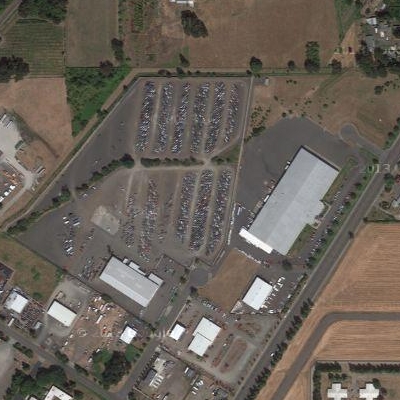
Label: gParking